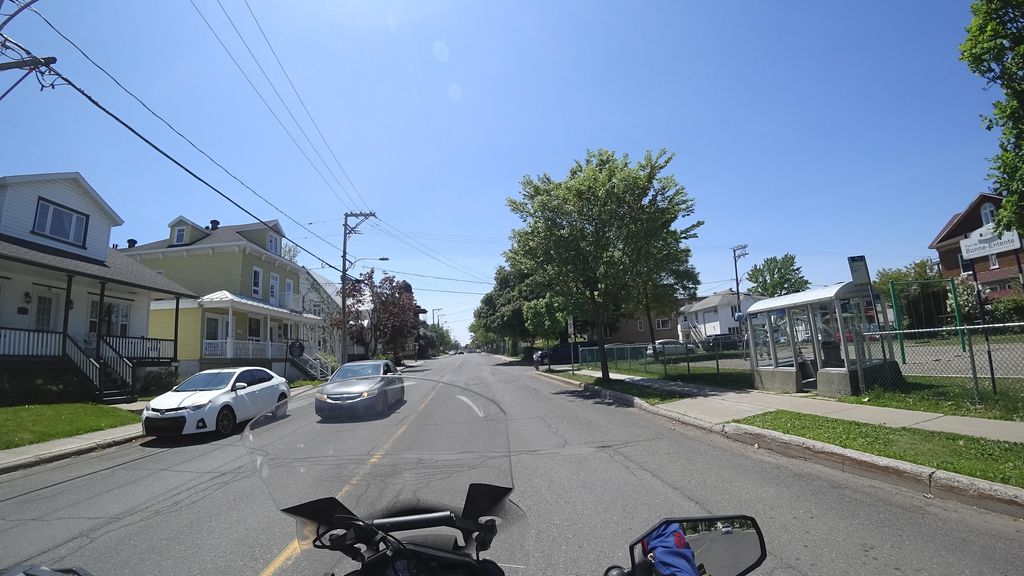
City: quebec_city